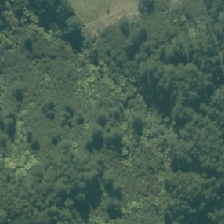
Land cover: manuka_kanuka